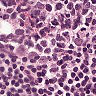
Metastatic tissue present: no